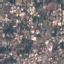
Label: Residential